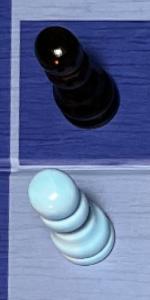
Label: Pawn_White